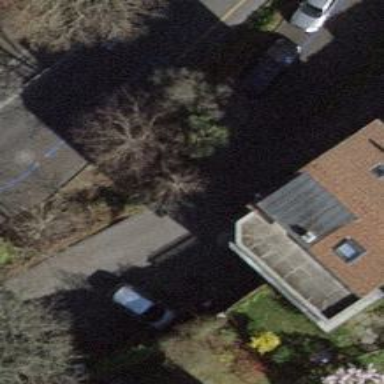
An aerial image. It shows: Alleyway designated as service road.